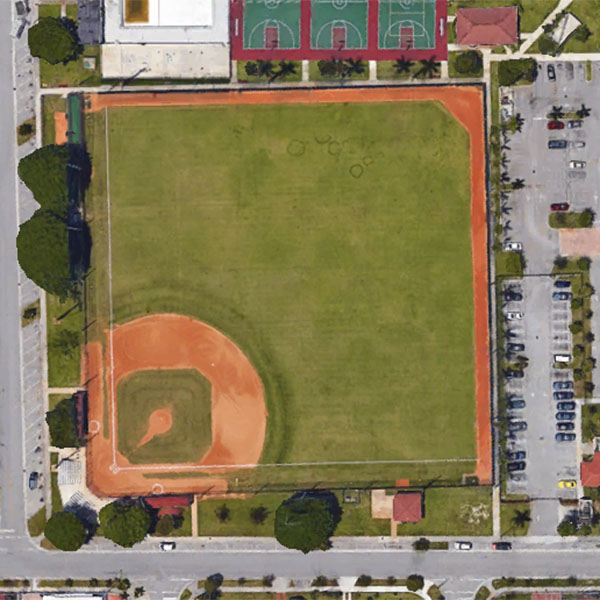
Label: BaseballField